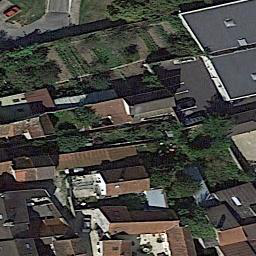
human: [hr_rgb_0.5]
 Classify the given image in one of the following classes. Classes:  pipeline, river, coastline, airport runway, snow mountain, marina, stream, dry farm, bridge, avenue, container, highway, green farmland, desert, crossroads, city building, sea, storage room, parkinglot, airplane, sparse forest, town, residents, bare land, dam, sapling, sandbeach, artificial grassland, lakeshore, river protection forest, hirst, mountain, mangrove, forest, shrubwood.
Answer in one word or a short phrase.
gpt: residents